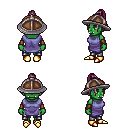
a pixel art fantasy rpg character, female body template, orc, green skin, chain tabard jacket, metal pants, white blonde short topknot hairstyle, chain helm, cloth bracers, gold boots, four views (front, back, left, right), 2x2 character sprite sheet, small pixel art, hard edges, no anti-aliasing